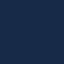
Land use / land cover: SeaLake